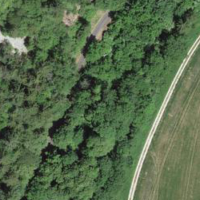
EUNIS habitat code: 44
Species observed at this site:
Lathyrus vernus